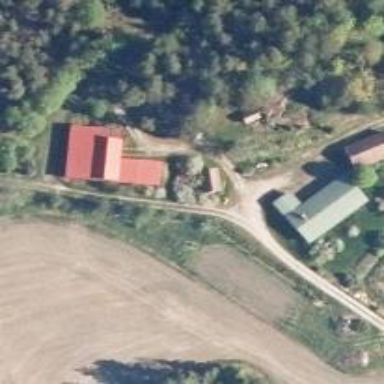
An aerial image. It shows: Farm.